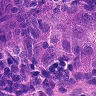
Metastatic tissue present: yes